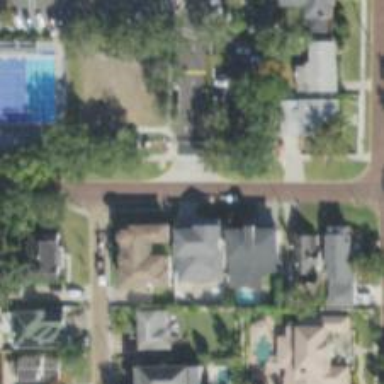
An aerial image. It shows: Residential road with sidewalk on the left side.